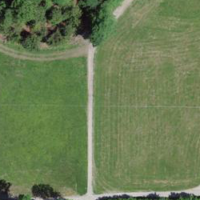
EUNIS habitat code: 24
Species observed at this site:
Stachys sylvatica